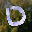
Label: 0